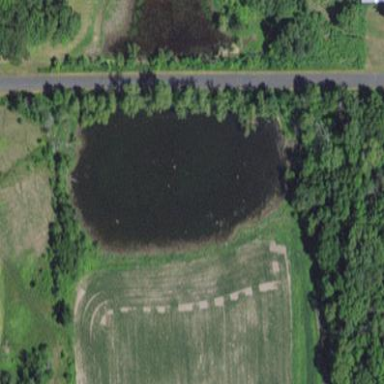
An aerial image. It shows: Pond surrounded by natural water.